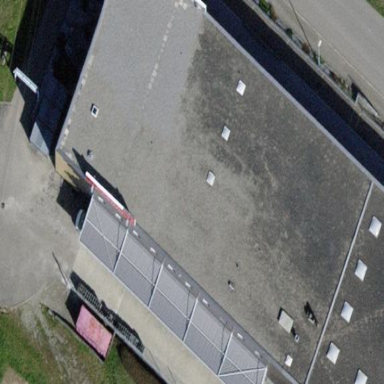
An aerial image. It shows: Industrial building.